Interaction volume radius: 5 \u00c5
Interaction volume height: 40 \u00c5
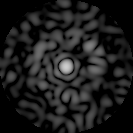
Disorder parameter: 0.8133